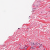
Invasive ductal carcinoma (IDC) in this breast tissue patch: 0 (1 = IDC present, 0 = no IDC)